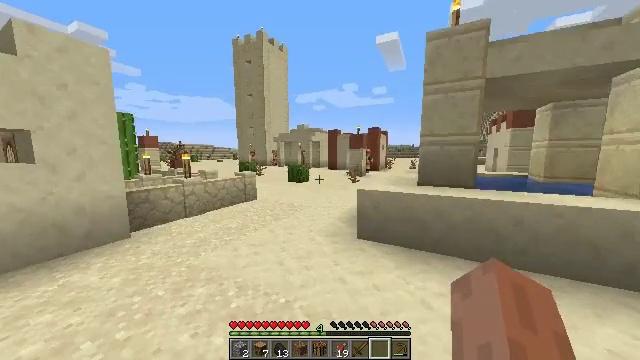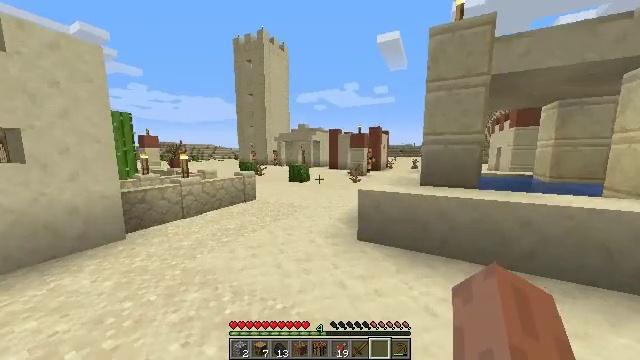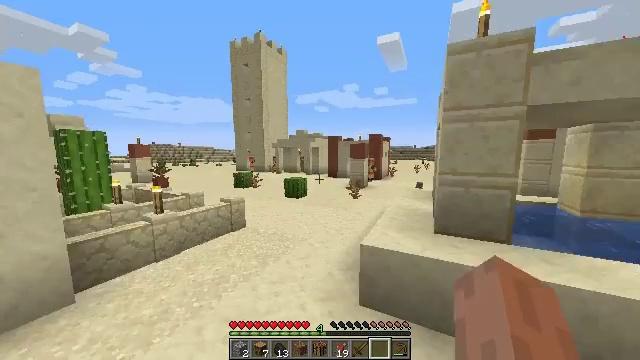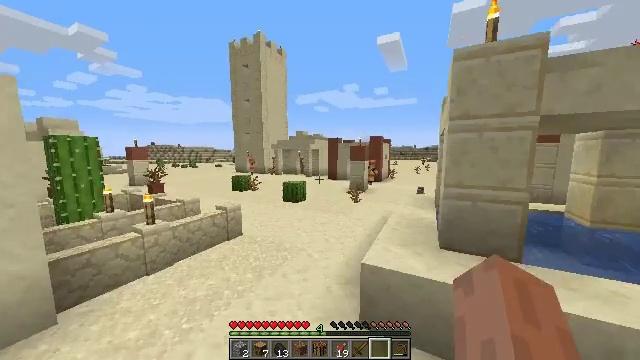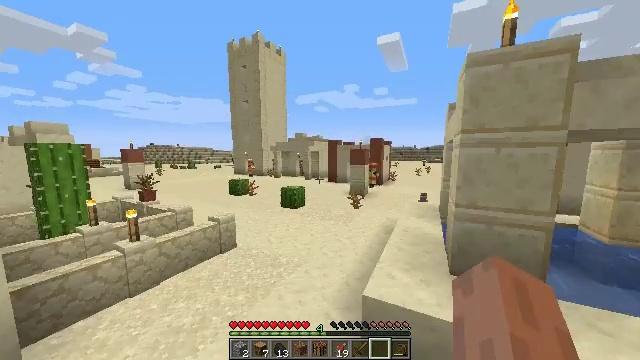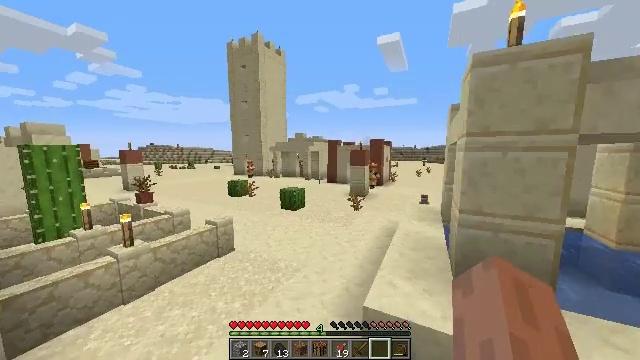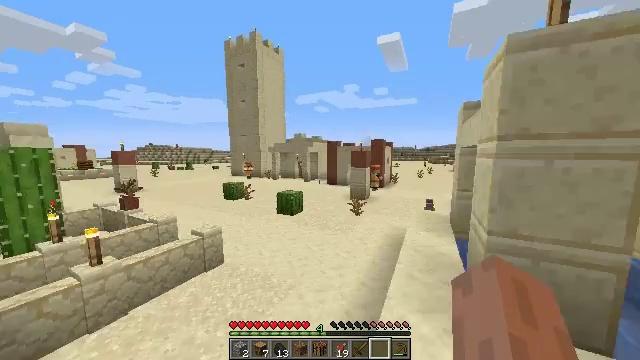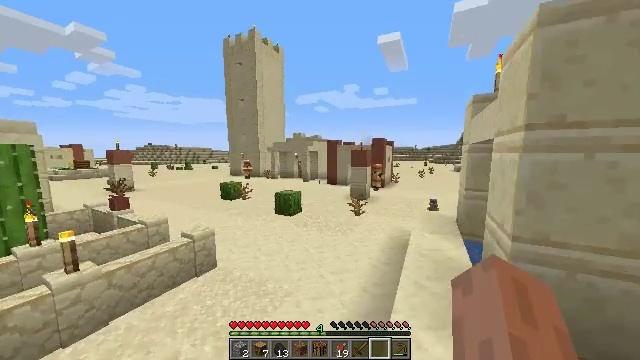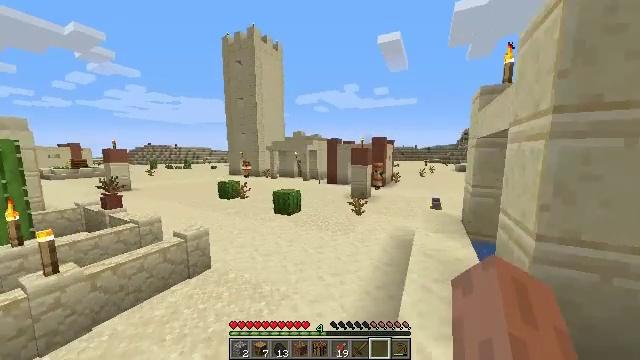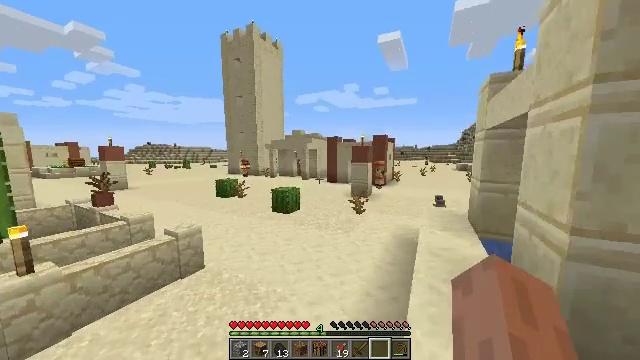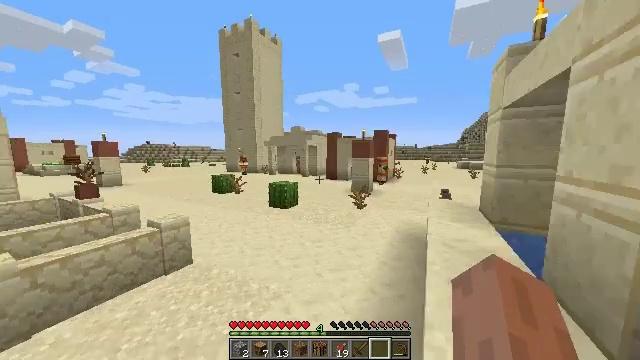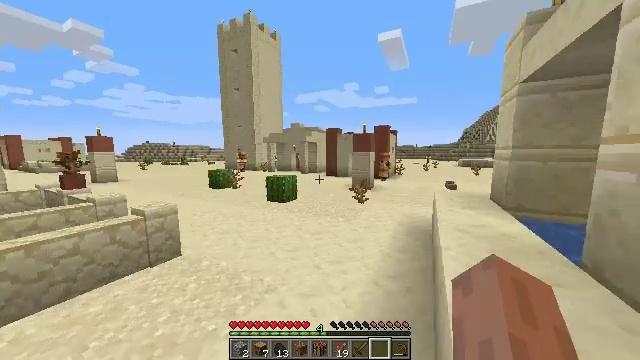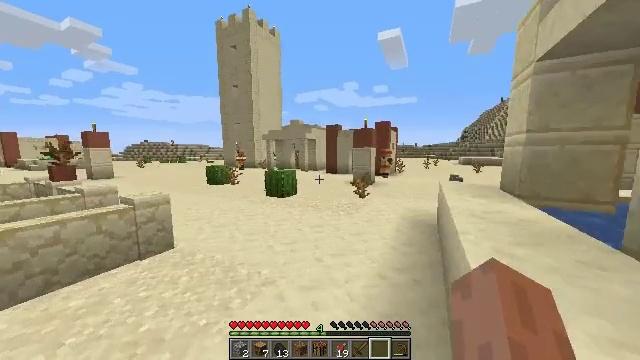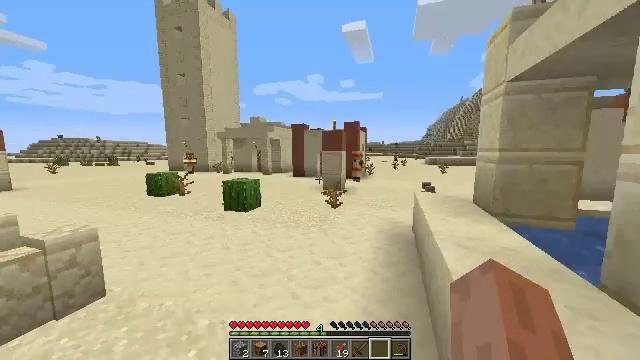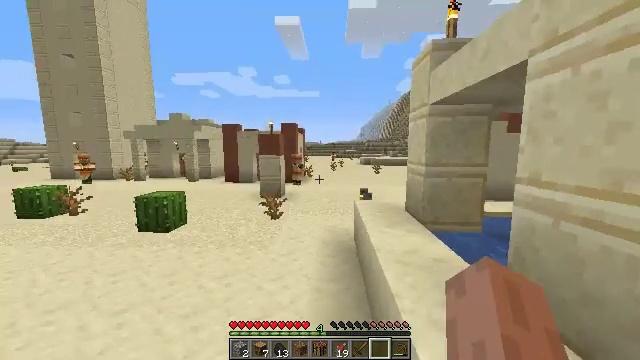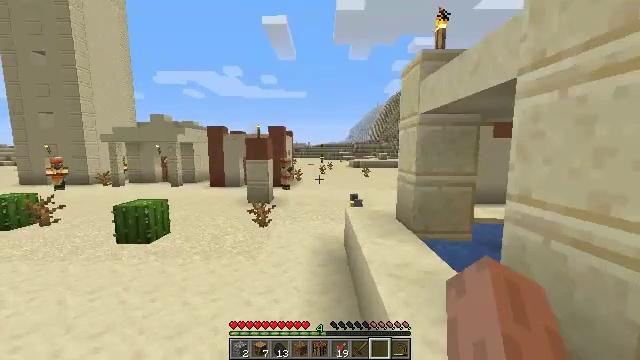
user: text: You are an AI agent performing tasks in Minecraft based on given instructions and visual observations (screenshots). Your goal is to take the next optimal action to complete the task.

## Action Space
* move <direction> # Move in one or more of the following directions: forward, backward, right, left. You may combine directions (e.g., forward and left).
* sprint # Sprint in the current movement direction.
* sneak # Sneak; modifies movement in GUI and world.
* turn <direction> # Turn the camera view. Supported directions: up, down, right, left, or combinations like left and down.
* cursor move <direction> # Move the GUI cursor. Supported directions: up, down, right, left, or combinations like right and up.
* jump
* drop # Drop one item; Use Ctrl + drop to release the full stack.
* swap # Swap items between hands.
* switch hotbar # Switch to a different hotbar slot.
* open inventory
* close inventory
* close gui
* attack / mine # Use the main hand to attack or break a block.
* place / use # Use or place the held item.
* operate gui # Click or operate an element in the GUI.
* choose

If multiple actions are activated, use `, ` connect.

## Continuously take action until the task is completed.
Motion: motion action
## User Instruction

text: Remove and gather the cyan bed.
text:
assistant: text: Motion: move forward, jump
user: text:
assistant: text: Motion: move forward, jump
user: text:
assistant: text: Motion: move forward, jump
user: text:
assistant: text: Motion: move forward, jump
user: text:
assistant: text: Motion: move forward, jump
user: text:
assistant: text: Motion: move forward, jump
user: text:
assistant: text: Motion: move forward, jump
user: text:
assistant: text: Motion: move forward, jump
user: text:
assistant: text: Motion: move forward, jump
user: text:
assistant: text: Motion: move forward, jump
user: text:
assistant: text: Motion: move forward, jump
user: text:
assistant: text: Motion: move forward, jump
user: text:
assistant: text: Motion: move forward, turn right, jump
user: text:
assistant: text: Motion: move forward, turn right, jump
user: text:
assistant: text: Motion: move forward, turn right, jump
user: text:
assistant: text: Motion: move forward, jump
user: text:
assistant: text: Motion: move forward, jump
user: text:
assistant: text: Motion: move forward, jump
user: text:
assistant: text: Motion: move forward, jump
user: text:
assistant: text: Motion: move forward, jump
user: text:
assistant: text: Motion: move forward, jump
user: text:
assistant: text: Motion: move forward, turn right and down, jump
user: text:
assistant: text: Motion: move forward, turn right and down, jump
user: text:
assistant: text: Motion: move forward, turn right and down, jump
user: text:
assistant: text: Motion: move forward, jump
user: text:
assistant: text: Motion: move forward, jump
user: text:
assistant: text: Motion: move forward
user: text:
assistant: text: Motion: move forward
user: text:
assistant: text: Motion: move forward
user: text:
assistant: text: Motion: move forward